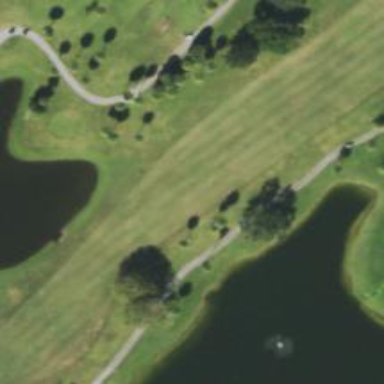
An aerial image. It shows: Path for golf carts.